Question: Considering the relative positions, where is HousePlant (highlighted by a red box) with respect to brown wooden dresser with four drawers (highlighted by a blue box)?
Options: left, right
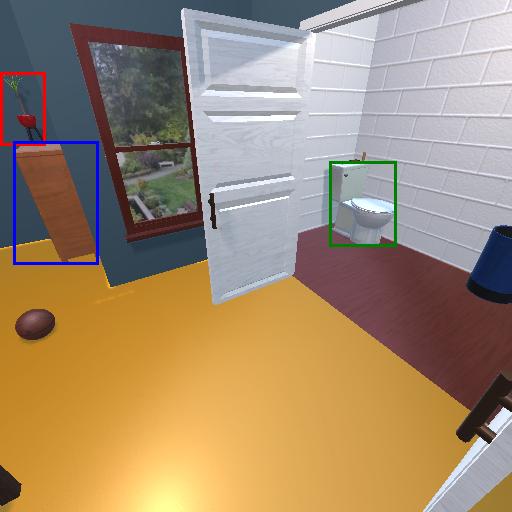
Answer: left